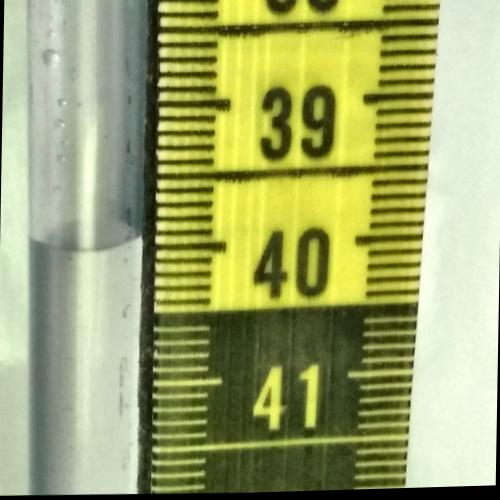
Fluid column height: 39.9 cm